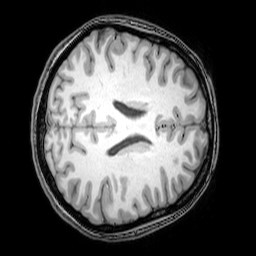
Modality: T1w
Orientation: axial
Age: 25
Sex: female
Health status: healthy
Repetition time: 0.081 s
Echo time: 0.037 s